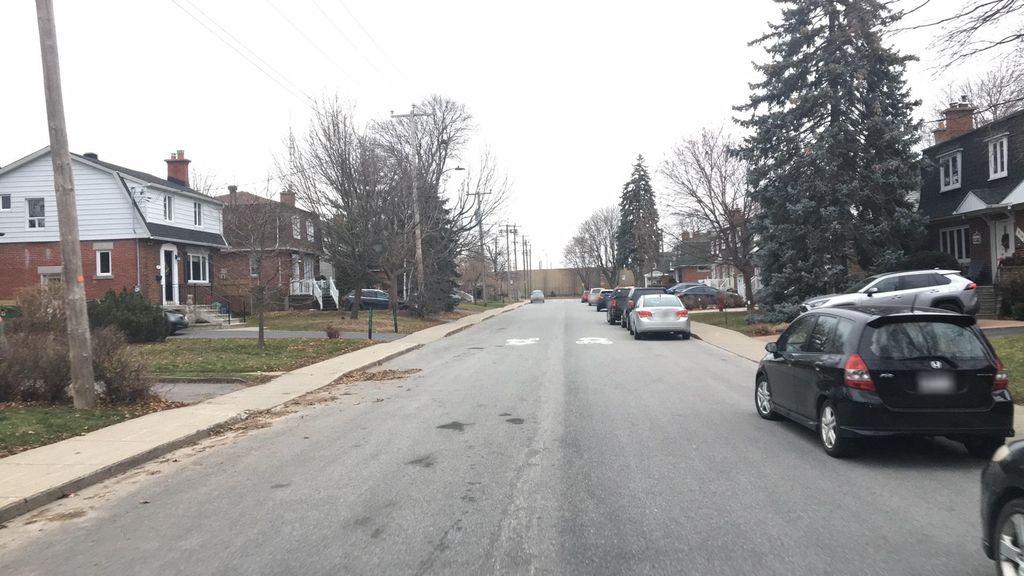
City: montreal